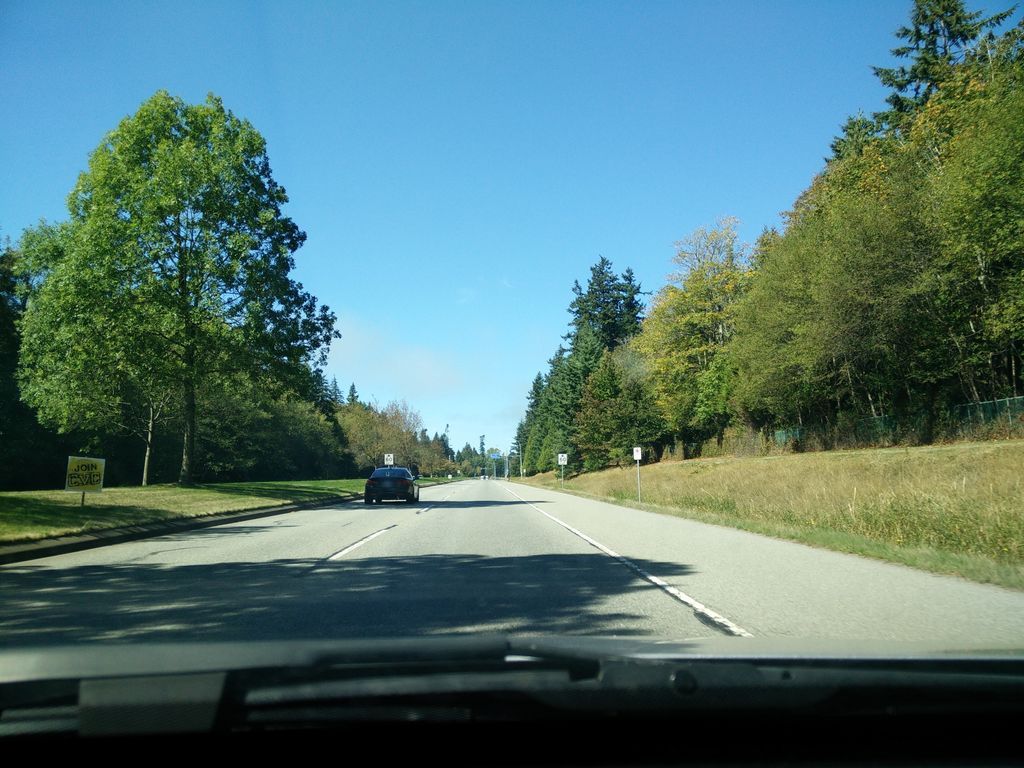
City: vancouver